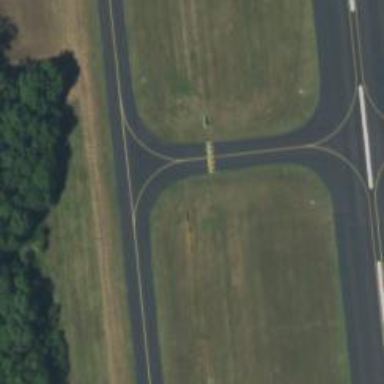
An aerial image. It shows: Image of taxiway at airport.